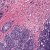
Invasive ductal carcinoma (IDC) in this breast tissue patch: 0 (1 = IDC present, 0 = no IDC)